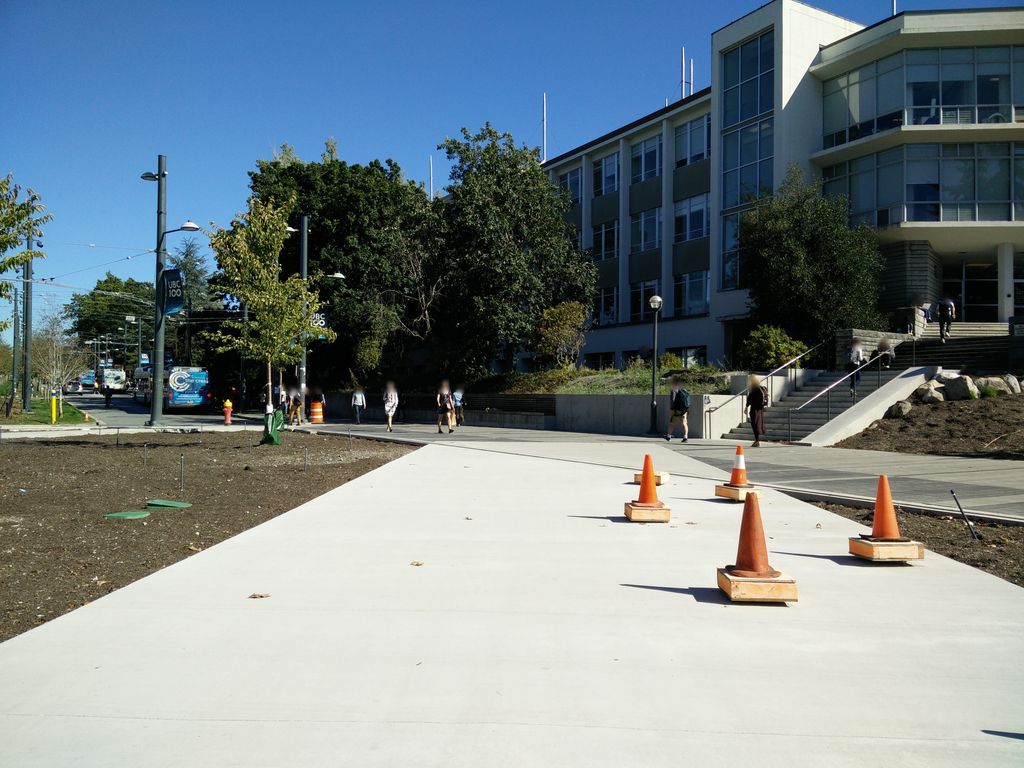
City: vancouver